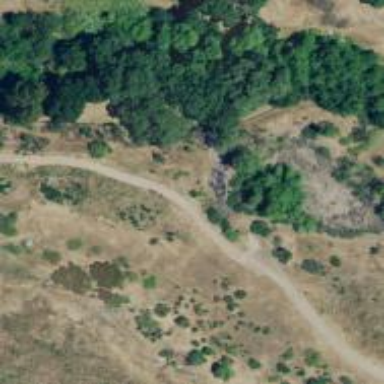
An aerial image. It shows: Path for golf carts.